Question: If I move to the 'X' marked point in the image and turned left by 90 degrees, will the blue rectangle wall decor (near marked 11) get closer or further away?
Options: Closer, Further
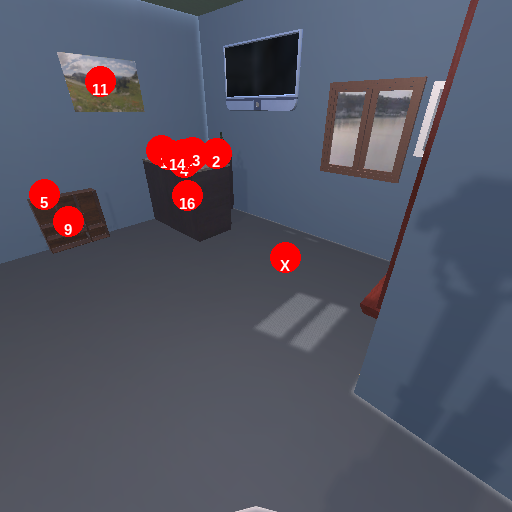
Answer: Closer